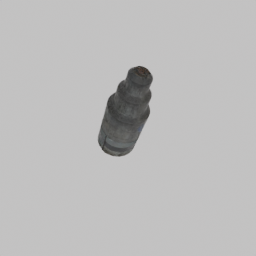
Label: architecture